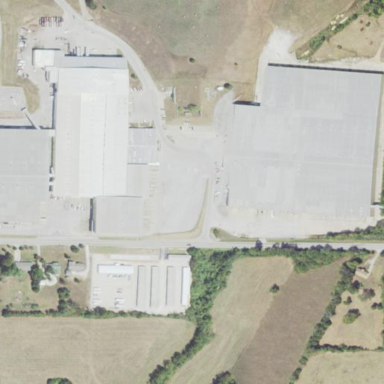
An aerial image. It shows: Industrial building.